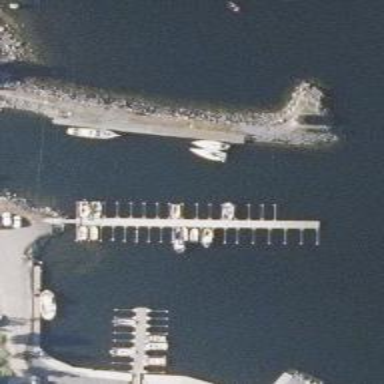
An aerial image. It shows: Marina on leisure land.